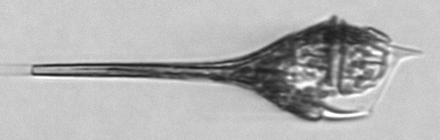
Label: Tripos_lineatus